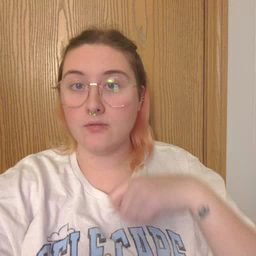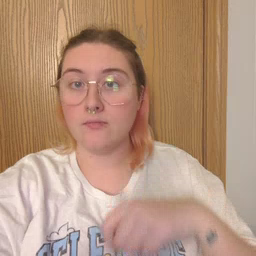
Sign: fireman